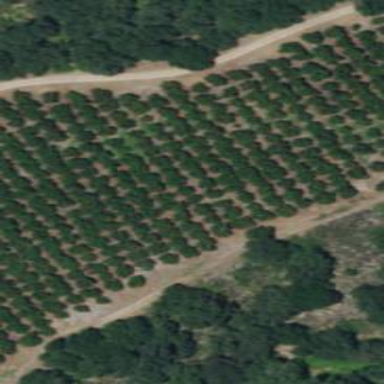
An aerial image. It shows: Orchard.